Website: bh-photo
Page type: cart
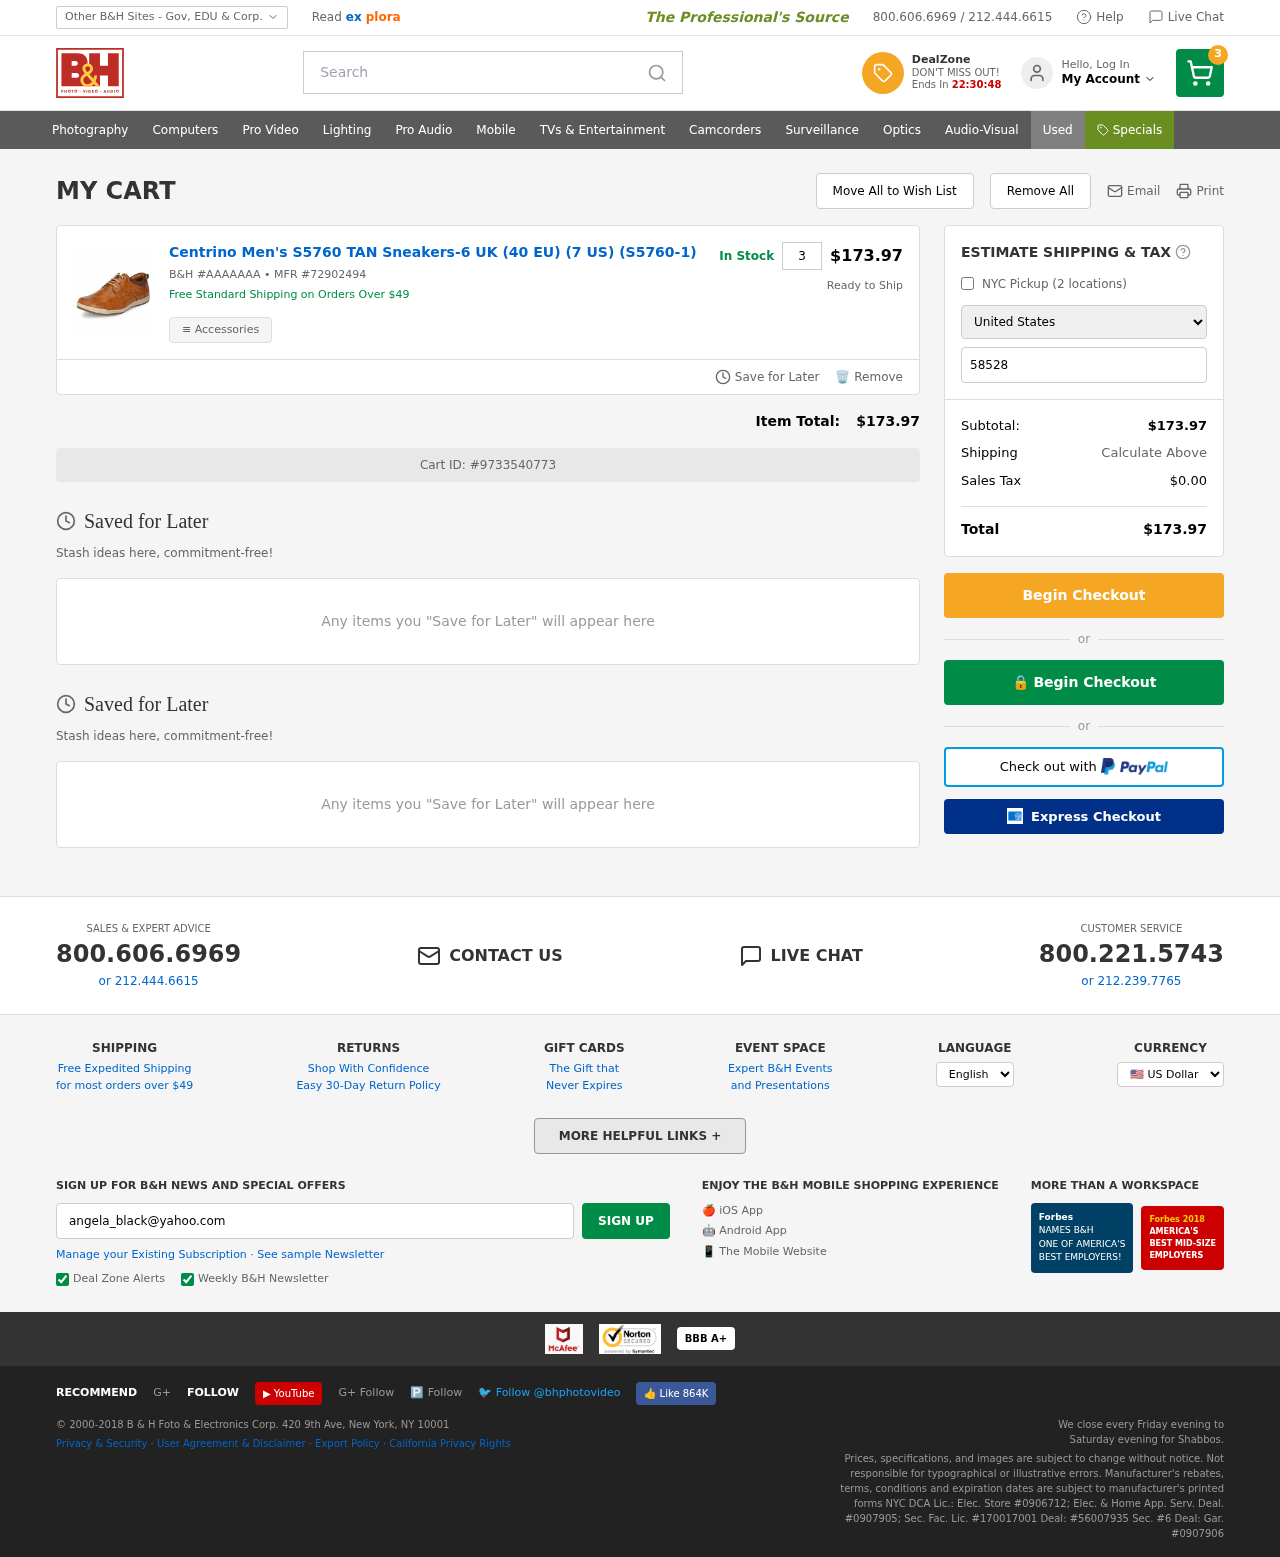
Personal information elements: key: PII_COUNTRY
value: United States
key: PII_EMAIL
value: angela_black@yahoo.com
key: PII_POSTCODE
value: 58528
Product elements: key: PRODUCT1_NAME
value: Centrino Men's S5760 TAN Sneakers-6 UK (40 EU) (7 US) (S5760-1)
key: PRODUCT1_QUANTITY
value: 3
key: PRODUCT1_SKU
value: AAAAAAA
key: PRODUCT1_MFR
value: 72902494
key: PRODUCT1_SUBTOTAL
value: $173.97
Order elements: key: ORDER_NUM_ITEMS
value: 3
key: ORDER_SUBTOTAL
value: $173.97
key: ORDER_ID
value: #9733540773
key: ORDER_TAX
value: $0.00
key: ORDER_TOTAL
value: $173.97
Search elements: key: HEADER_SEARCH
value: Search